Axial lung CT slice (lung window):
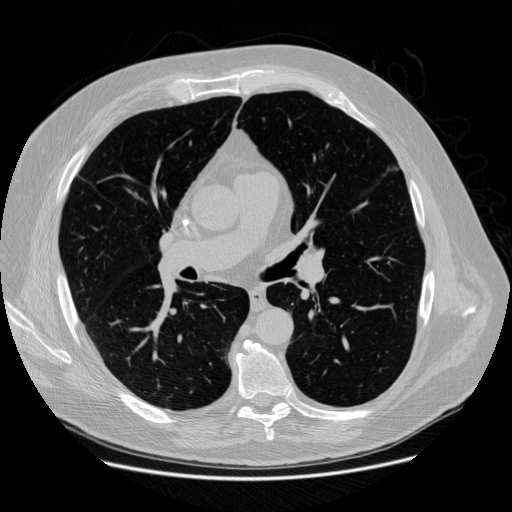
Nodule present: no